Field crop: maize
Growth stage: 2
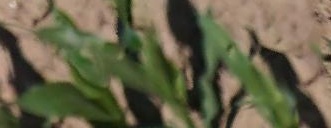
Species: maize